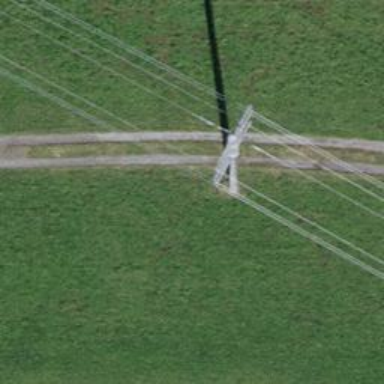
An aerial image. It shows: Power tower.